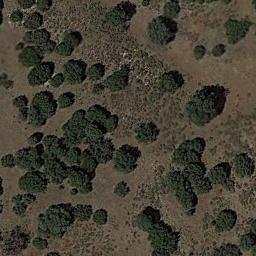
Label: chaparral